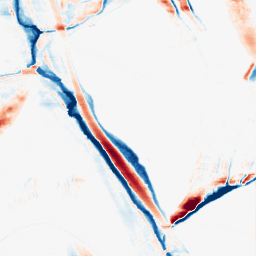
Category: morphological
Decomposition family: morphological_ellipse
Decomposition parameters: operation: average
width: 5
height: 30
Upsampling method: linear_exact
Upsampling parameters: scale: 8
Upsampling scale: 8